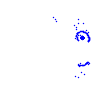
Particle: pion